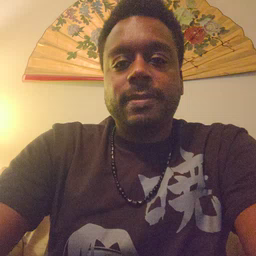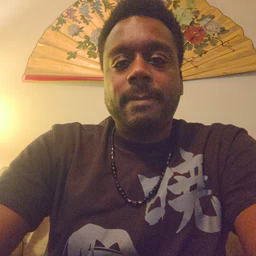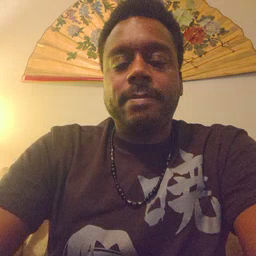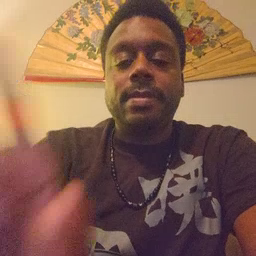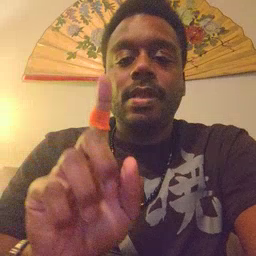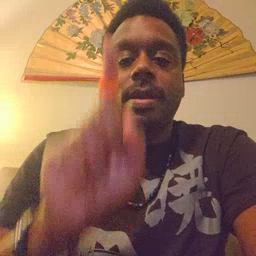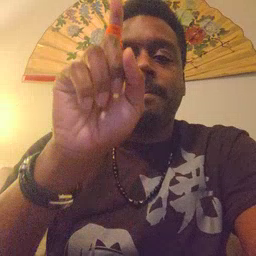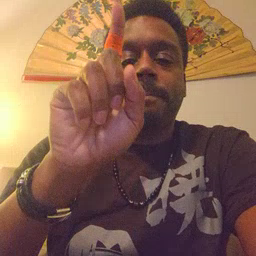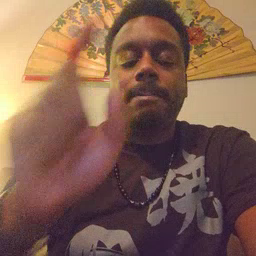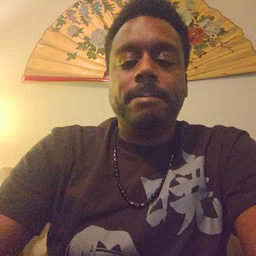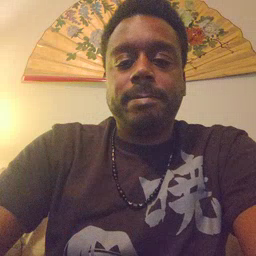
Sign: up